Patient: sex F, age 54
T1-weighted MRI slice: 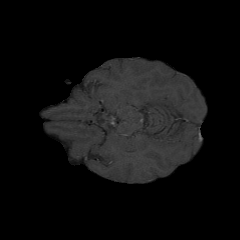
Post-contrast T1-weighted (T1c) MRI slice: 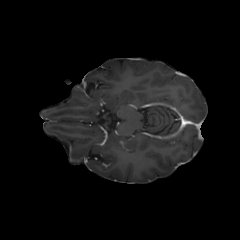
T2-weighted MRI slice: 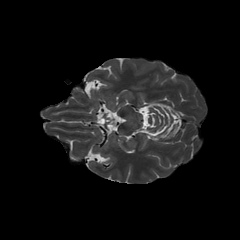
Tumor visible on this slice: no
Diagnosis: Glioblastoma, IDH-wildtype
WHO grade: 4